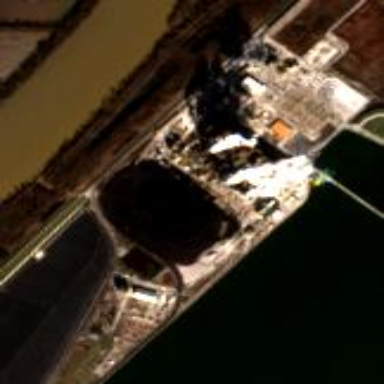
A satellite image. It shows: Industrial area with coal power plant.